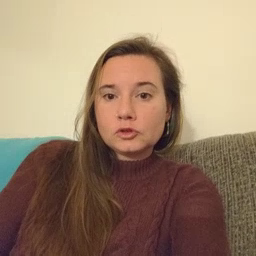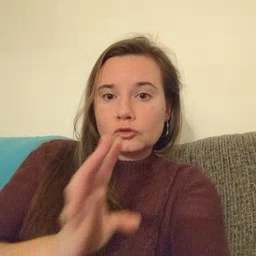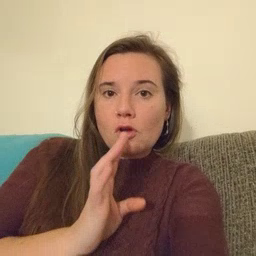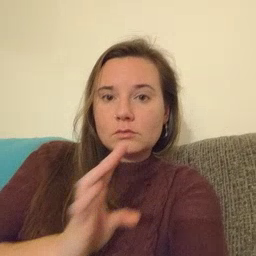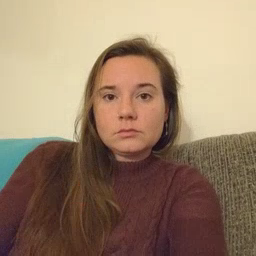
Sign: talk